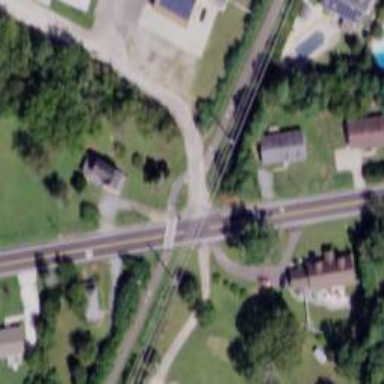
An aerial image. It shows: Uncontrolled crossing on the road.